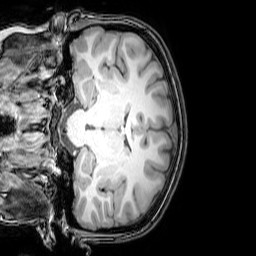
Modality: T1w
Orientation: coronal
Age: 21
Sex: female
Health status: healthy
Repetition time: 0.081 s
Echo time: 0.037 s